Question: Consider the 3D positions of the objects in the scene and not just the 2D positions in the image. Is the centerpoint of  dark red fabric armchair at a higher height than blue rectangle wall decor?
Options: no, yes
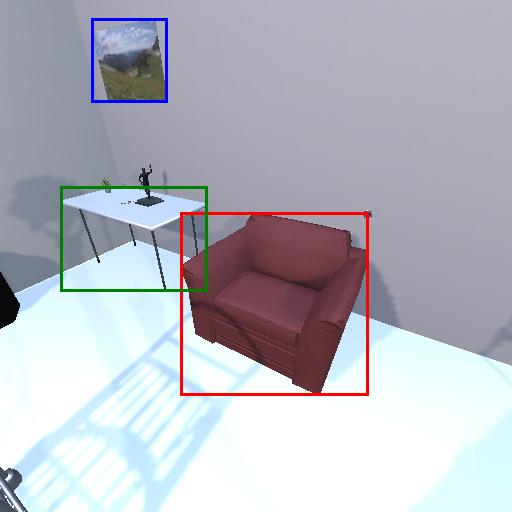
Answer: no